Field crop: maize
Growth stage: 2
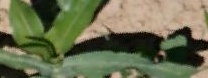
Species: maize